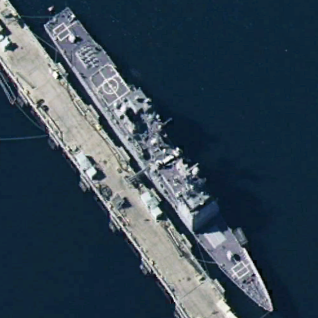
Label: cruiser